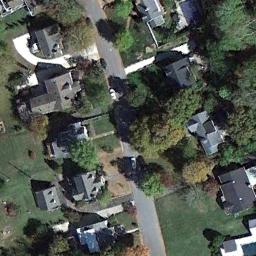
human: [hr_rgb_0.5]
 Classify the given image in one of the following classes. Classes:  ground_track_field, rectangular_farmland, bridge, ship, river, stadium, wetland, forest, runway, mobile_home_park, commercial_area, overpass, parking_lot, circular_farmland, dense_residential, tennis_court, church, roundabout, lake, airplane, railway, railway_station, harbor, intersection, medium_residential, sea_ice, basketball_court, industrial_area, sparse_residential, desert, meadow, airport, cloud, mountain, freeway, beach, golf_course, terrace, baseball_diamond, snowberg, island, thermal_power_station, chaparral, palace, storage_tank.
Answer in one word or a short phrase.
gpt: medium_residential